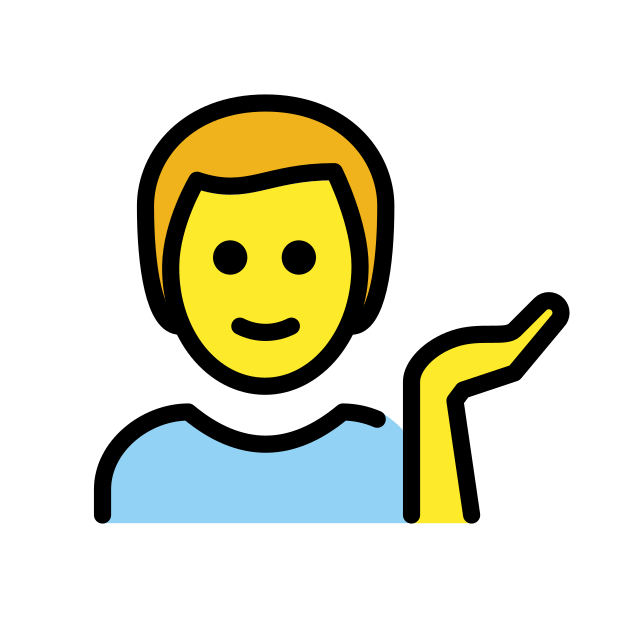
man tipping hand